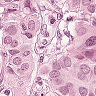
Metastatic tissue present: yes